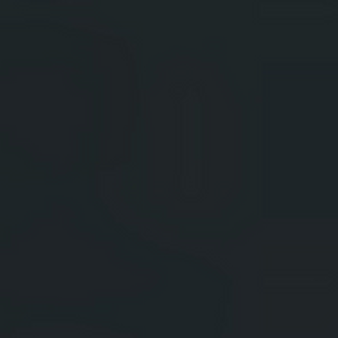
Label: other